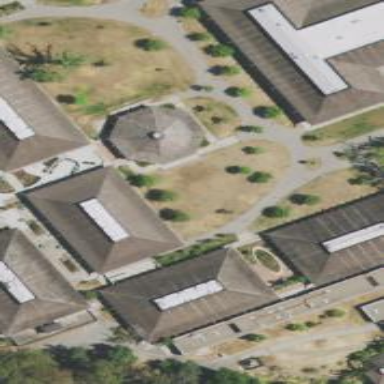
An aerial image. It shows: College building.